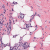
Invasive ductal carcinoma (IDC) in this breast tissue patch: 1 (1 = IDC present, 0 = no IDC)